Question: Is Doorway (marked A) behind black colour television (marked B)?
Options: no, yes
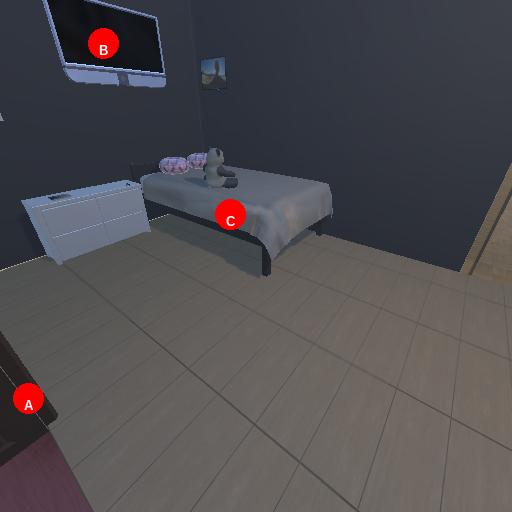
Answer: no